Question: I have this data
'''
blue_values Green_values
XGB 11 45
TF(1k ex/l) 32 120
TF(5k ex/l) 240 650
'''
and I would like to drow a histogram similar to this form. I need a python code :

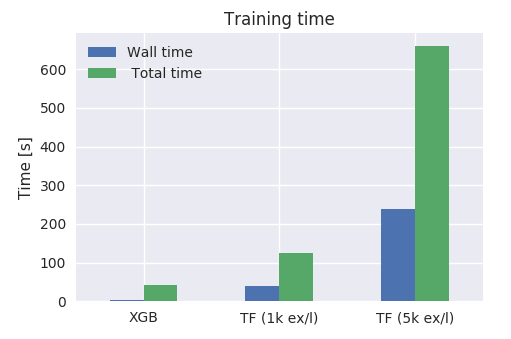
Answer: You can do it using the plot function of pandas. Here is one solution.
'''
# Module import
import pandas as pd
import matplotlib.pyplot as plt
# DataFrame definiton
df = pd.DataFrame(
[[11, 45],
[32, 120],
[240, 650]],
columns=["blue_values", "Green_values"],
index=["XGB", "TF(1k ex/l)", "TF(5k ex/l)"])
print(df)
# blue_values Green_values
# XGB 11 45
# TF(1k ex/l) 32 120
# TF(5k ex/l) 240 650
# Build plot + custum color
df.plot.bar(colors=["#4C72B0", "#55A868"], rot=0, title="Training Time")
# Y label
plt.ylabel("Time [s]")
# Display the plot
plt.show()
'''
'rot=0' is used for horizontal x label.
<URL>